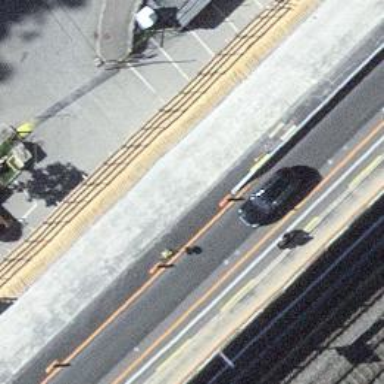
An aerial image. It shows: Primary highway with asphalt surface and cycle track on the right side.